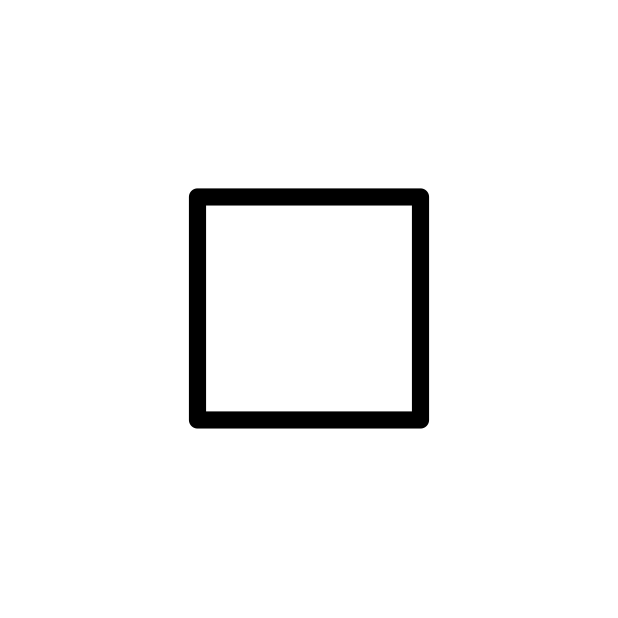
Emoji: ▫
Name: white small square
Unicode: 0x25ab